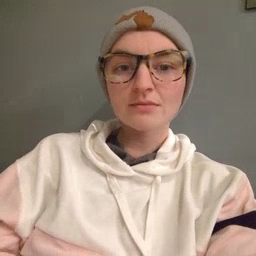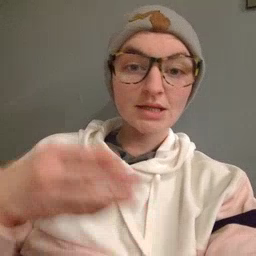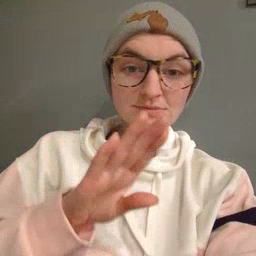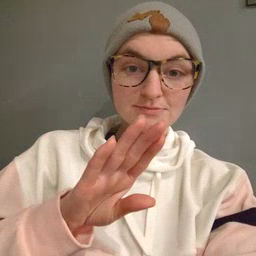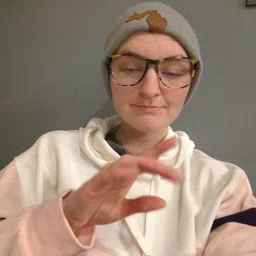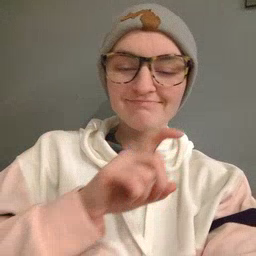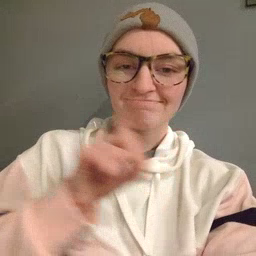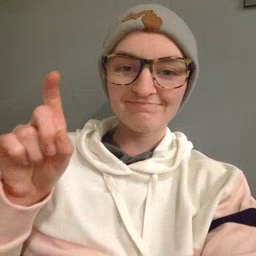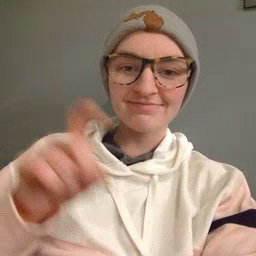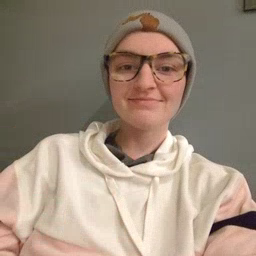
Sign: closet